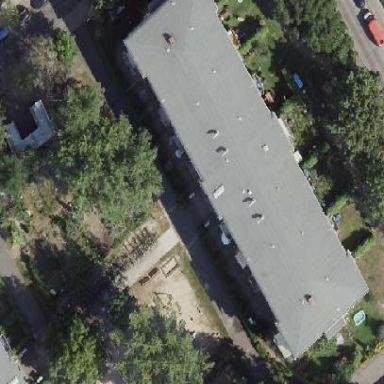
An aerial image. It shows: Yellow apartments with hipped roof shapes.